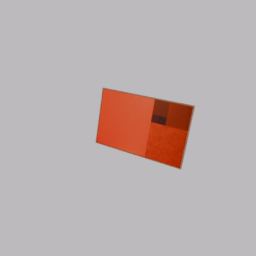
Label: decoration